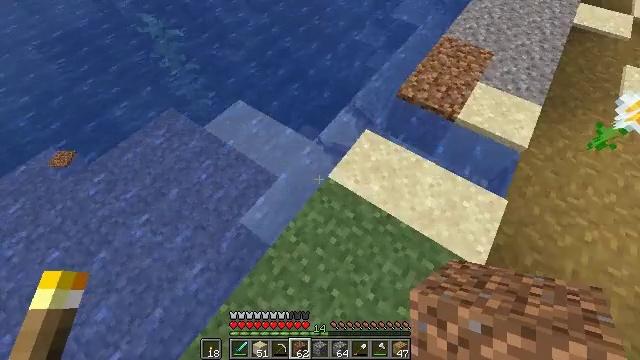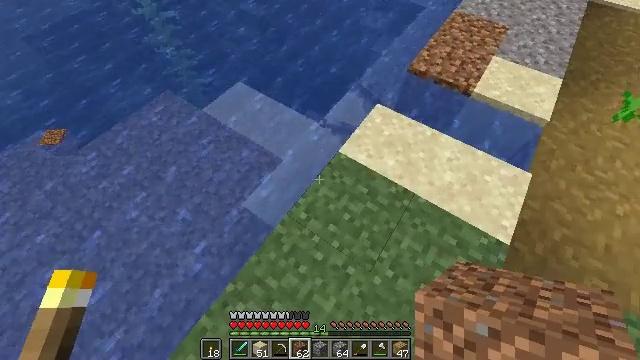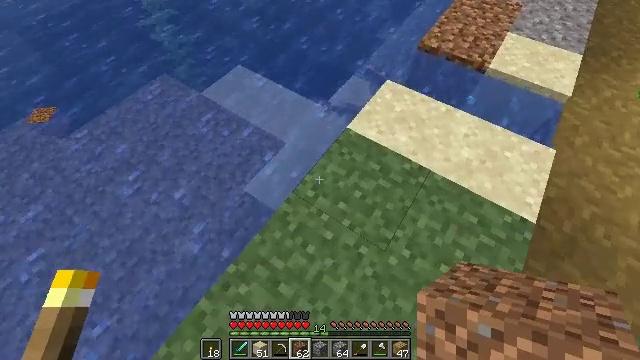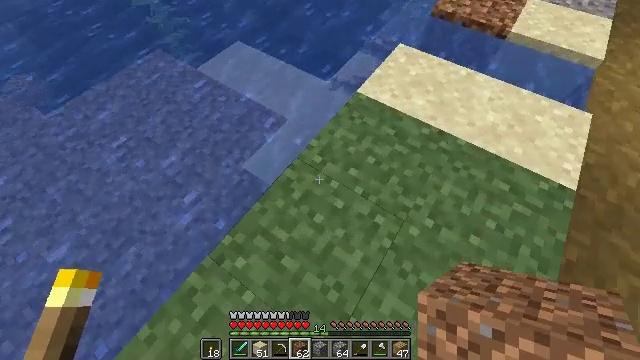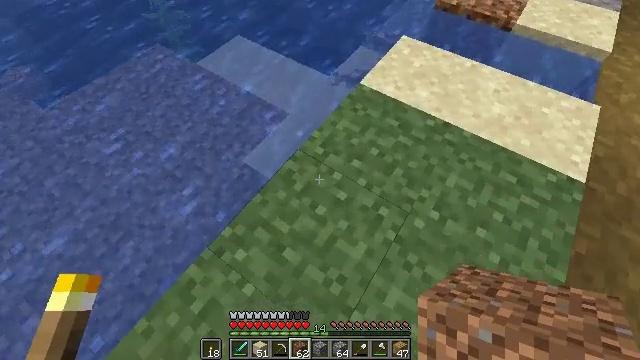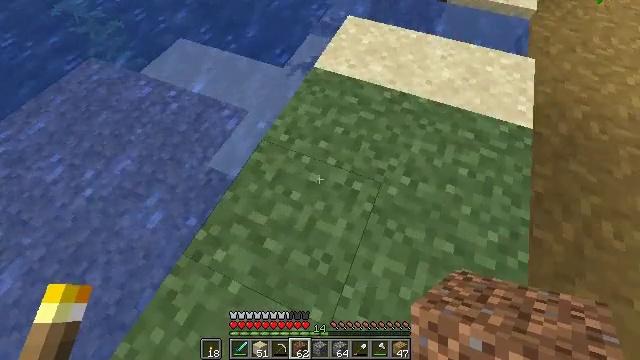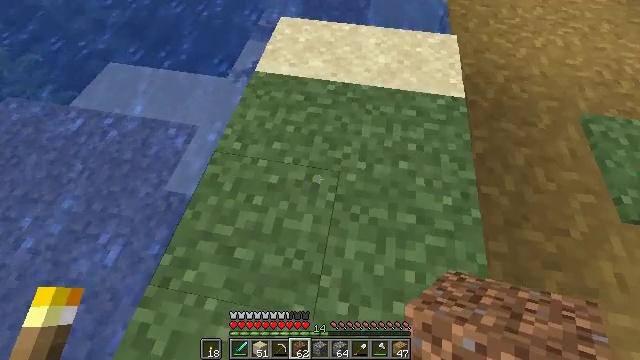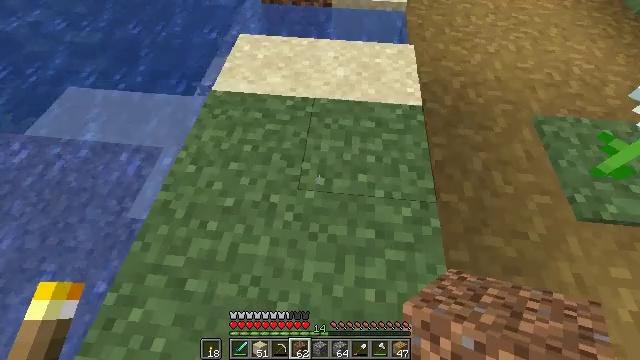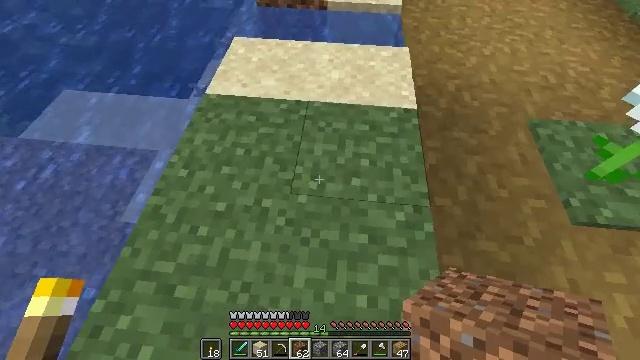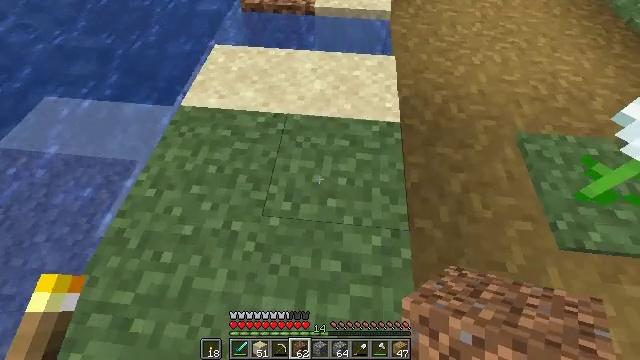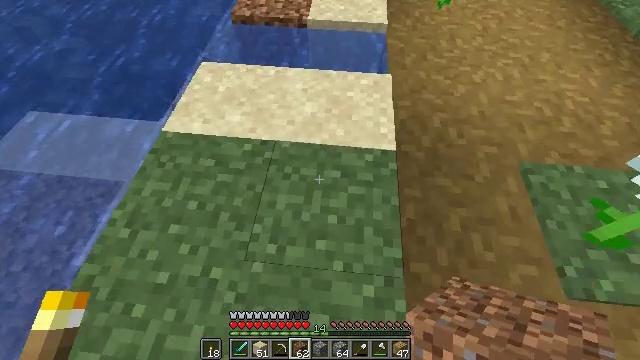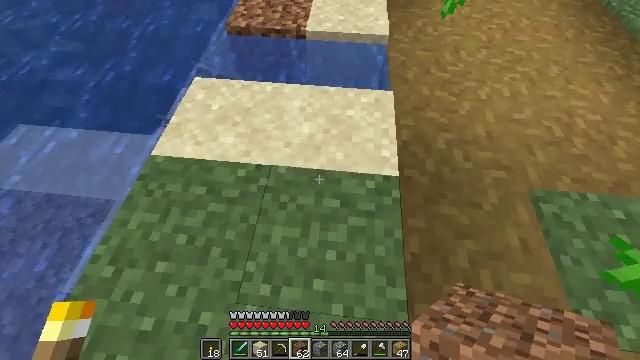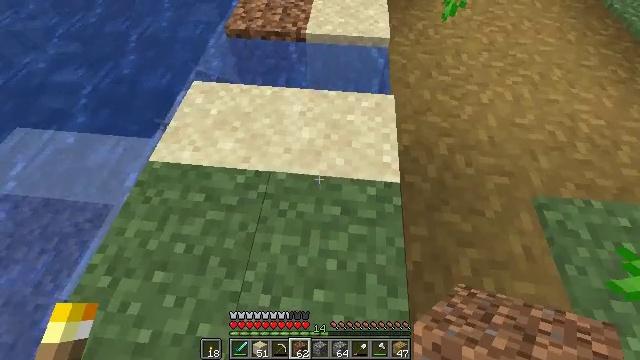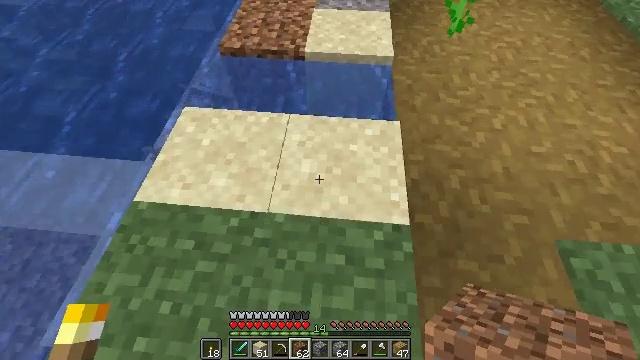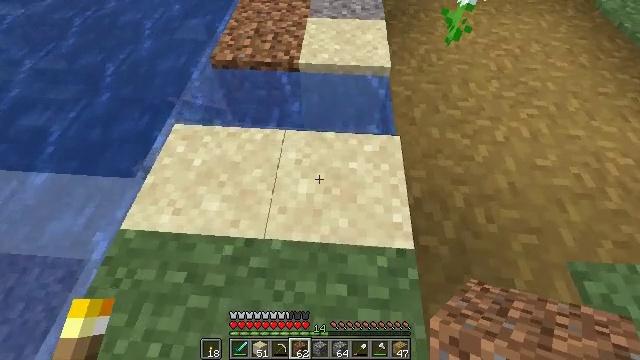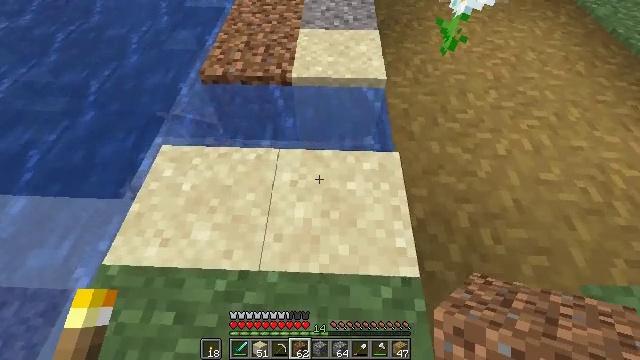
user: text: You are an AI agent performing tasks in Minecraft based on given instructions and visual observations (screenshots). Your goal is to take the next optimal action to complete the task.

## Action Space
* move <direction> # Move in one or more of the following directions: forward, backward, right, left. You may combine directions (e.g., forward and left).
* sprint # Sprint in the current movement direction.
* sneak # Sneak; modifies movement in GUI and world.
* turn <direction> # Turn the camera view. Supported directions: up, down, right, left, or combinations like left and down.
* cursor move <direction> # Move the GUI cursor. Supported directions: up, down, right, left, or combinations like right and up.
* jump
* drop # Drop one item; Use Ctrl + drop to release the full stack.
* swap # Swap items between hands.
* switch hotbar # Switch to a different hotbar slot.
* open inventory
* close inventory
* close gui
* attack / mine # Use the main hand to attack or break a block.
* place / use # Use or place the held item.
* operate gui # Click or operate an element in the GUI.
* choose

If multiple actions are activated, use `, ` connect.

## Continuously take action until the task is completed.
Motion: motion action
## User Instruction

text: Catch and defeat a cod.
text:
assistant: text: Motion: no_op
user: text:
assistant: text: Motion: no_op
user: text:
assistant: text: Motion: move right
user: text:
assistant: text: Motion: move right
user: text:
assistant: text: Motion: move right, turn right
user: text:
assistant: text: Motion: move forward and move right, turn right
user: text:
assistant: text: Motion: move forward and move right, turn right and up
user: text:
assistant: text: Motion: move forward and move right
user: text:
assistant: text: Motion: move forward
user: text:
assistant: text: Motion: move forward
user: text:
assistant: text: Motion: move forward
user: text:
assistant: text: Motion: move forward
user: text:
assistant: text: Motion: move forward
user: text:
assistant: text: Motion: move forward, turn right
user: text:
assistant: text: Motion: move forward, turn right
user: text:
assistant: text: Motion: move forward
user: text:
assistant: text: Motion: move forward
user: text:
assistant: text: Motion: no_op
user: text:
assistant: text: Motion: turn right and down
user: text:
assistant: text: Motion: turn right and down
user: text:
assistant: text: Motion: no_op
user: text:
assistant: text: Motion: no_op
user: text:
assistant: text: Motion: no_op
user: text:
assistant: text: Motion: no_op
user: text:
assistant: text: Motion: no_op
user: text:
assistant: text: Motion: no_op
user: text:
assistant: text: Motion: no_op
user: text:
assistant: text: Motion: no_op
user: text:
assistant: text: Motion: no_op
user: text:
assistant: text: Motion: no_op